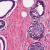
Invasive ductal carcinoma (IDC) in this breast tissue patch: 0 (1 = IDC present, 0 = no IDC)